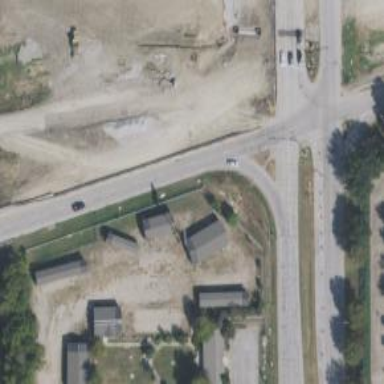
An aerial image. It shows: Secondary road with frontage road.